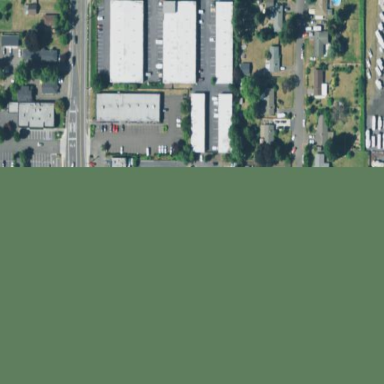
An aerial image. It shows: Commercial area.